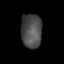
Tissue: lung
Cell type: Endothelial cells
Senescence score: 0.5651
Nuclear area (px): 705
Mean DAPI intensity: 75.295